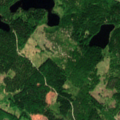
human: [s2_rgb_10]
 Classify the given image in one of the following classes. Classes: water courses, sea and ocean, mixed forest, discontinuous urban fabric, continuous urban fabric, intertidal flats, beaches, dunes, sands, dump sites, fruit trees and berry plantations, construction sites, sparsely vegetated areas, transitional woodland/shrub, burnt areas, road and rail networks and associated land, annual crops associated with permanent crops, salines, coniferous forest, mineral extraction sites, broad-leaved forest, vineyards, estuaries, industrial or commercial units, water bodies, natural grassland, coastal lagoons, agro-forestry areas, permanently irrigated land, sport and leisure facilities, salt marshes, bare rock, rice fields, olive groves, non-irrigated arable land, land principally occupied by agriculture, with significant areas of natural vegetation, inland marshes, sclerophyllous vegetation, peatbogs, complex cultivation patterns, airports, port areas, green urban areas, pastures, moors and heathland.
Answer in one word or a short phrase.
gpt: land principally occupied by agriculture, with significant areas of natural vegetation, coniferous forest, mixed forest, transitional woodland/shrub, water bodies